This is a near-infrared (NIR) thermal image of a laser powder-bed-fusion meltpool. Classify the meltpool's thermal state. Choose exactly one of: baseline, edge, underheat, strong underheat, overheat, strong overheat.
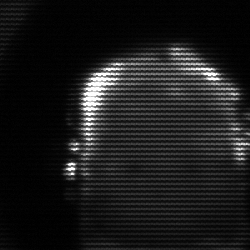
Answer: baseline